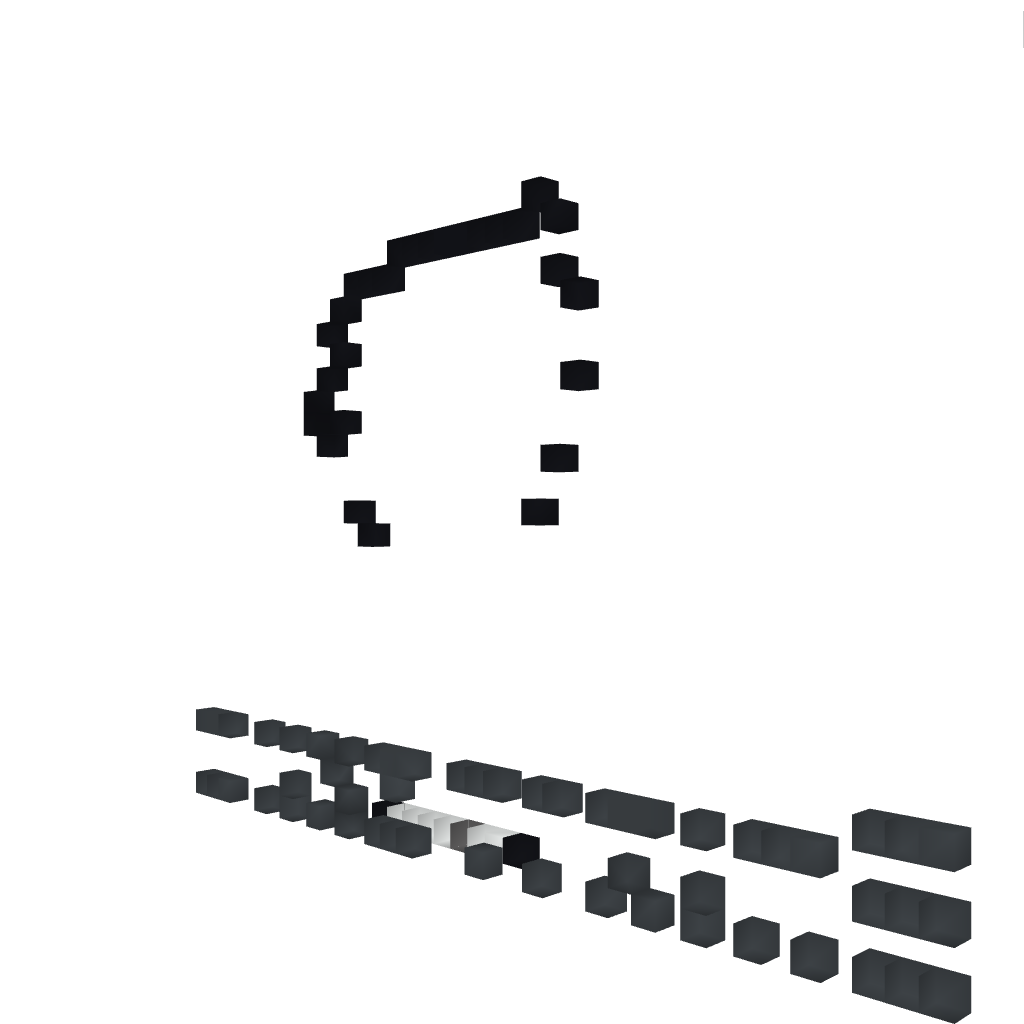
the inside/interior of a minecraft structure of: I Like Trains Kid - By Cybersneeze